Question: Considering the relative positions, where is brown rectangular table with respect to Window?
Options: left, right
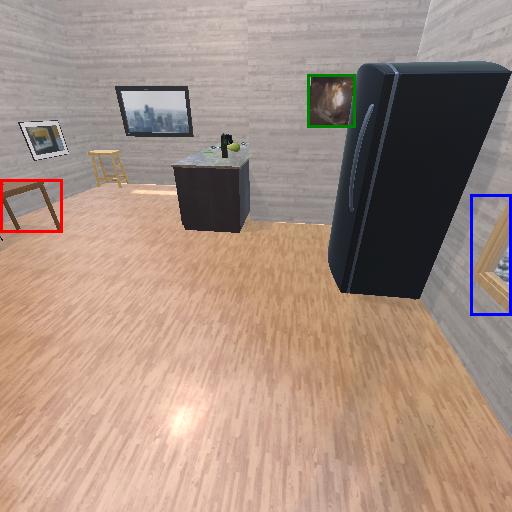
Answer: left